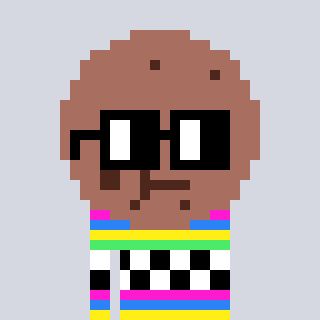
a pixel art character with square black glasses, a cookie-shaped head and a magenta-colored body on a cool background